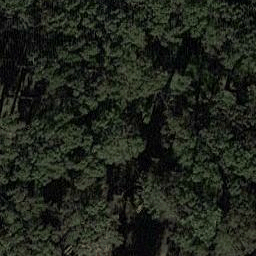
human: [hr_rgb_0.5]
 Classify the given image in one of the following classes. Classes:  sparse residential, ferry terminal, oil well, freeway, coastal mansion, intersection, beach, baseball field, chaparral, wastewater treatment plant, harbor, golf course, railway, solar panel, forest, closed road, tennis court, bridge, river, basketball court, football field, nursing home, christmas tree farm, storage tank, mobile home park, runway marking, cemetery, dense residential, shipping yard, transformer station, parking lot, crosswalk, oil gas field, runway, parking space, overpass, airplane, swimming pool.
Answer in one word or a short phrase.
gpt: forest